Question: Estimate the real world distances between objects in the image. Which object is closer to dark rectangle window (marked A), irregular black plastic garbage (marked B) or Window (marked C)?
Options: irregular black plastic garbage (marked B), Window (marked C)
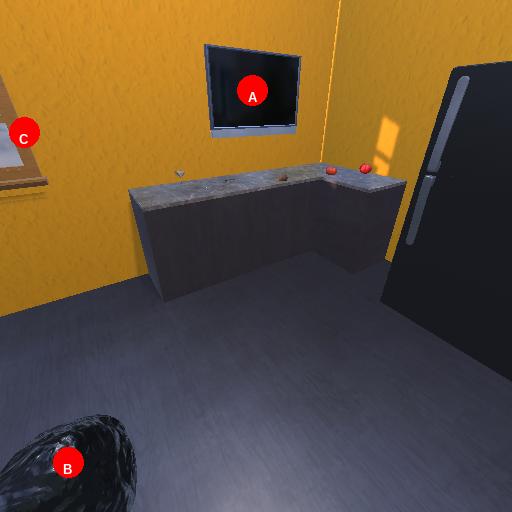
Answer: irregular black plastic garbage (marked B)